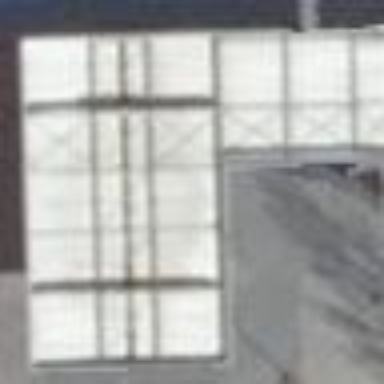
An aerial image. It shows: View of roof of building.